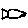
Label: fish